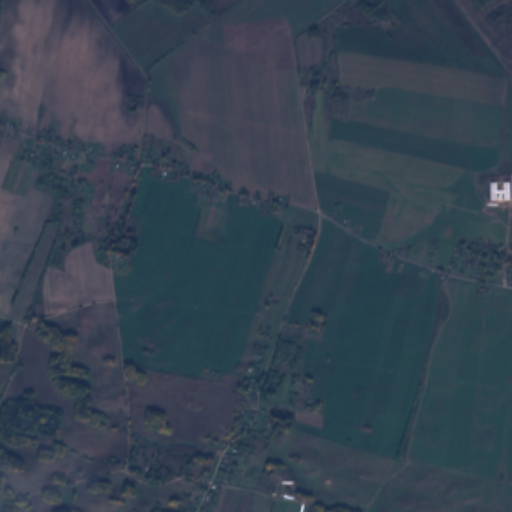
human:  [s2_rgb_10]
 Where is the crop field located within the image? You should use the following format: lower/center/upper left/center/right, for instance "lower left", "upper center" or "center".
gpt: The crop field is located in the upper left of the image.
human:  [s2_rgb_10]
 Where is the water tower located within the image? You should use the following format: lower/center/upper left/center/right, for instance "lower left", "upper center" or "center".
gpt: The water tower is located in the lower center of the image.
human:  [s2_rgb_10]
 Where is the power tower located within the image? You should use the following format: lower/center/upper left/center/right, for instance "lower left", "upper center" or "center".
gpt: There is no power tower in the image.